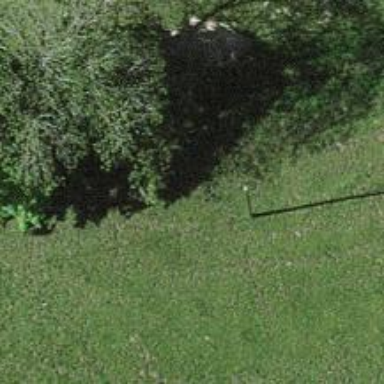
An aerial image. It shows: Minor power line.